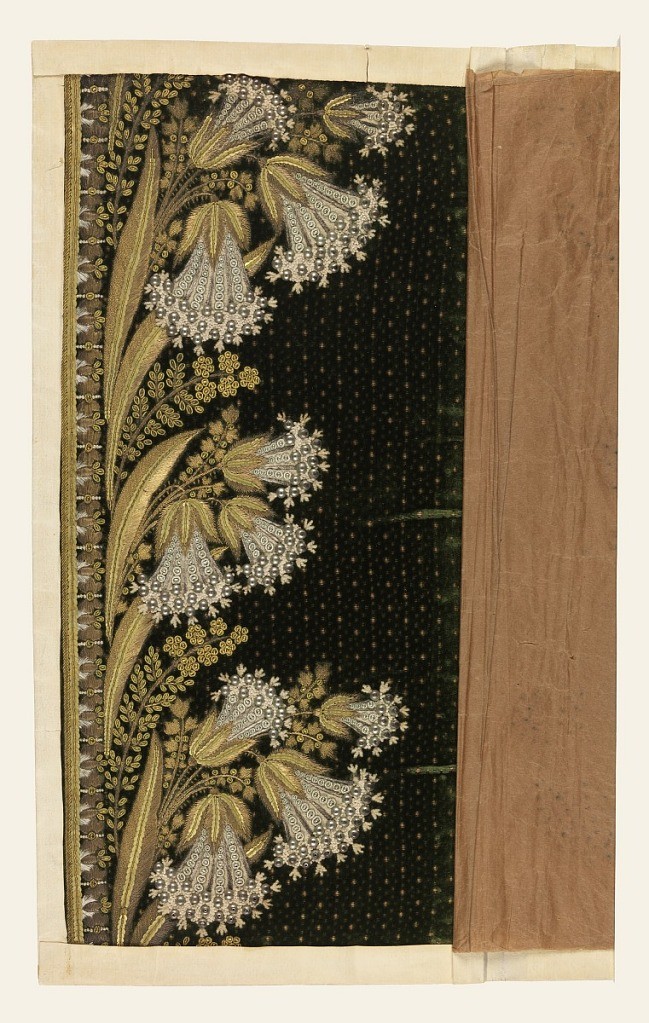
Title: Embroidery sample
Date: ca. 1770
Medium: silk thread, silk chenille thread, cotton gauze appliqué, flat gold and silver metal thread wound on a silk core, gold and silver metal coils, metal sequins, metal beads on silk ground Technique: embroidered on cut voided supplementary warp pile (velvet) Label: Satin, stem, and knot stitches in silk, chenille, and gold and silver metallic thread; embroidered gold and silver metal wire coils, sequins, beads; gauze appliqué on cut voided supplementary warp pile (velvet); paper enclosure
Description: Dark green cut and voided velvet with minute dot pattern embroidered in elaborate border design of flower sprays in gold and silver with silver and white beads.